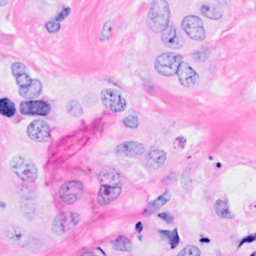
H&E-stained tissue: Breast